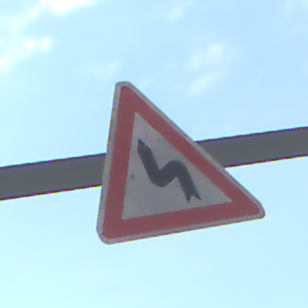
Verkehrszeichen: DoppelkurveZunaechstLinks
Umgebung: Outdoor, Suburban
Tageszeit: Midday
Wetter: PartlyCloudy
Licht: Natural
Jahreszeit: NotSpecified
Kontrast: HighContrast